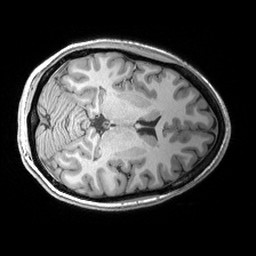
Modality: T1w
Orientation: axial
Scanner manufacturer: siemens
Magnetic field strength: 3 T
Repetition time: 2.53 s
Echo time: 0.00299 s